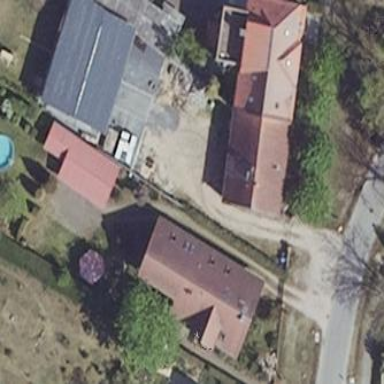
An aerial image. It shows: Simple house.